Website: lowes
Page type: delivery-shipping
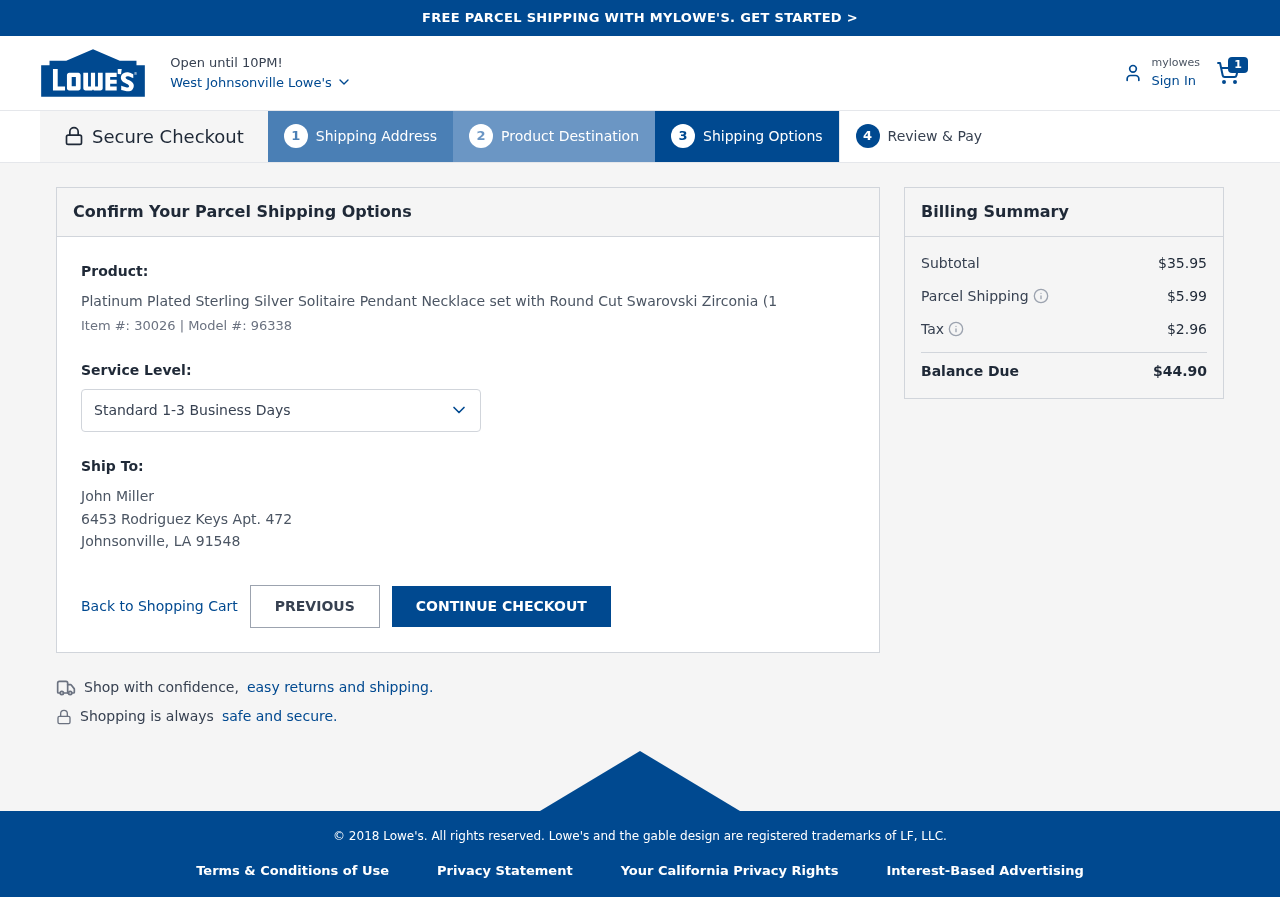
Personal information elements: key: PII_CITY
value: Johnsonville
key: PII_CITY_STATE_ZIP
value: Johnsonville, LA 91548
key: PII_FULLNAME
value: John Miller
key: PII_STREET
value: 6453 Rodriguez Keys Apt. 472
Product elements: key: PRODUCT1_NAME
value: Platinum Plated Sterling Silver Solitaire Pendant Necklace set with Round Cut Swarovski Zirconia (1
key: PRODUCT1_ITEM_NUMBER
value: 30026
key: PRODUCT1_MODEL_NUMBER
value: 96338
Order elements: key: ORDER_NUM_ITEMS
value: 1
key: ORDER_SUBTOTAL
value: $35.95
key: ORDER_SHIPPING_COST
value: $5.99
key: ORDER_TAX
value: $2.96
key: ORDER_TOTAL
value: $44.90